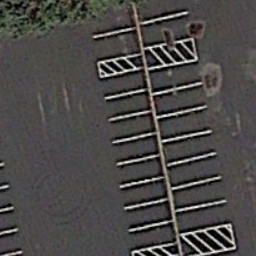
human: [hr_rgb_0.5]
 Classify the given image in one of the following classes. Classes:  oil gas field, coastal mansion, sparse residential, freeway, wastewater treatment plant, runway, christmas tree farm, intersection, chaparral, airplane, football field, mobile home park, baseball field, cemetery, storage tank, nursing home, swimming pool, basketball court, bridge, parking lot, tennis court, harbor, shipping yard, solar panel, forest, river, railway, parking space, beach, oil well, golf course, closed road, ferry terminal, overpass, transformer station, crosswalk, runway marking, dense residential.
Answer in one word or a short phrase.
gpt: parking space